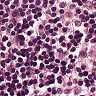
Metastatic tissue present: no